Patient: sex M, age 55
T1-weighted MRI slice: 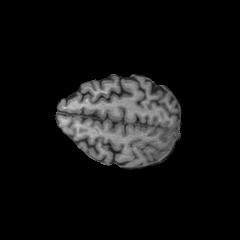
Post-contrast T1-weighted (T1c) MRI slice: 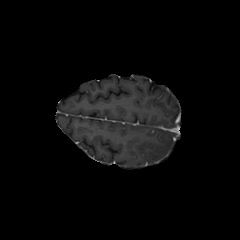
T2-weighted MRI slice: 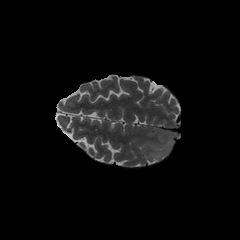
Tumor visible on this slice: no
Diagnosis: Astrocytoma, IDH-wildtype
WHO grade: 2